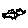
Label: bird